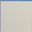
Piece: xx